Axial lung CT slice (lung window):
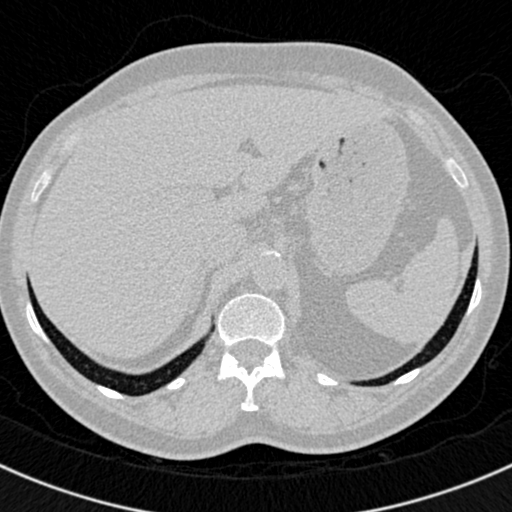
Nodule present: no